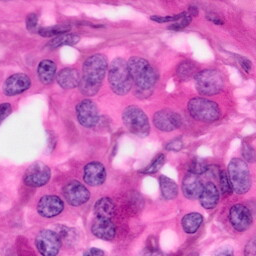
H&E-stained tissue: Pancreatic